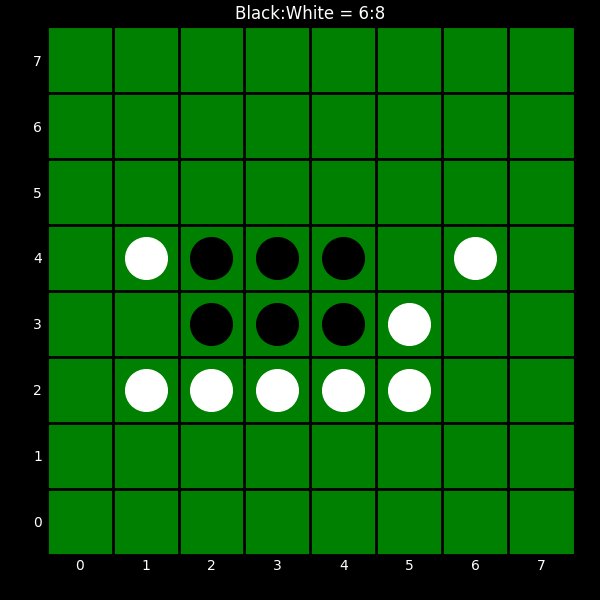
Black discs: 6
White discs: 8